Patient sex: M
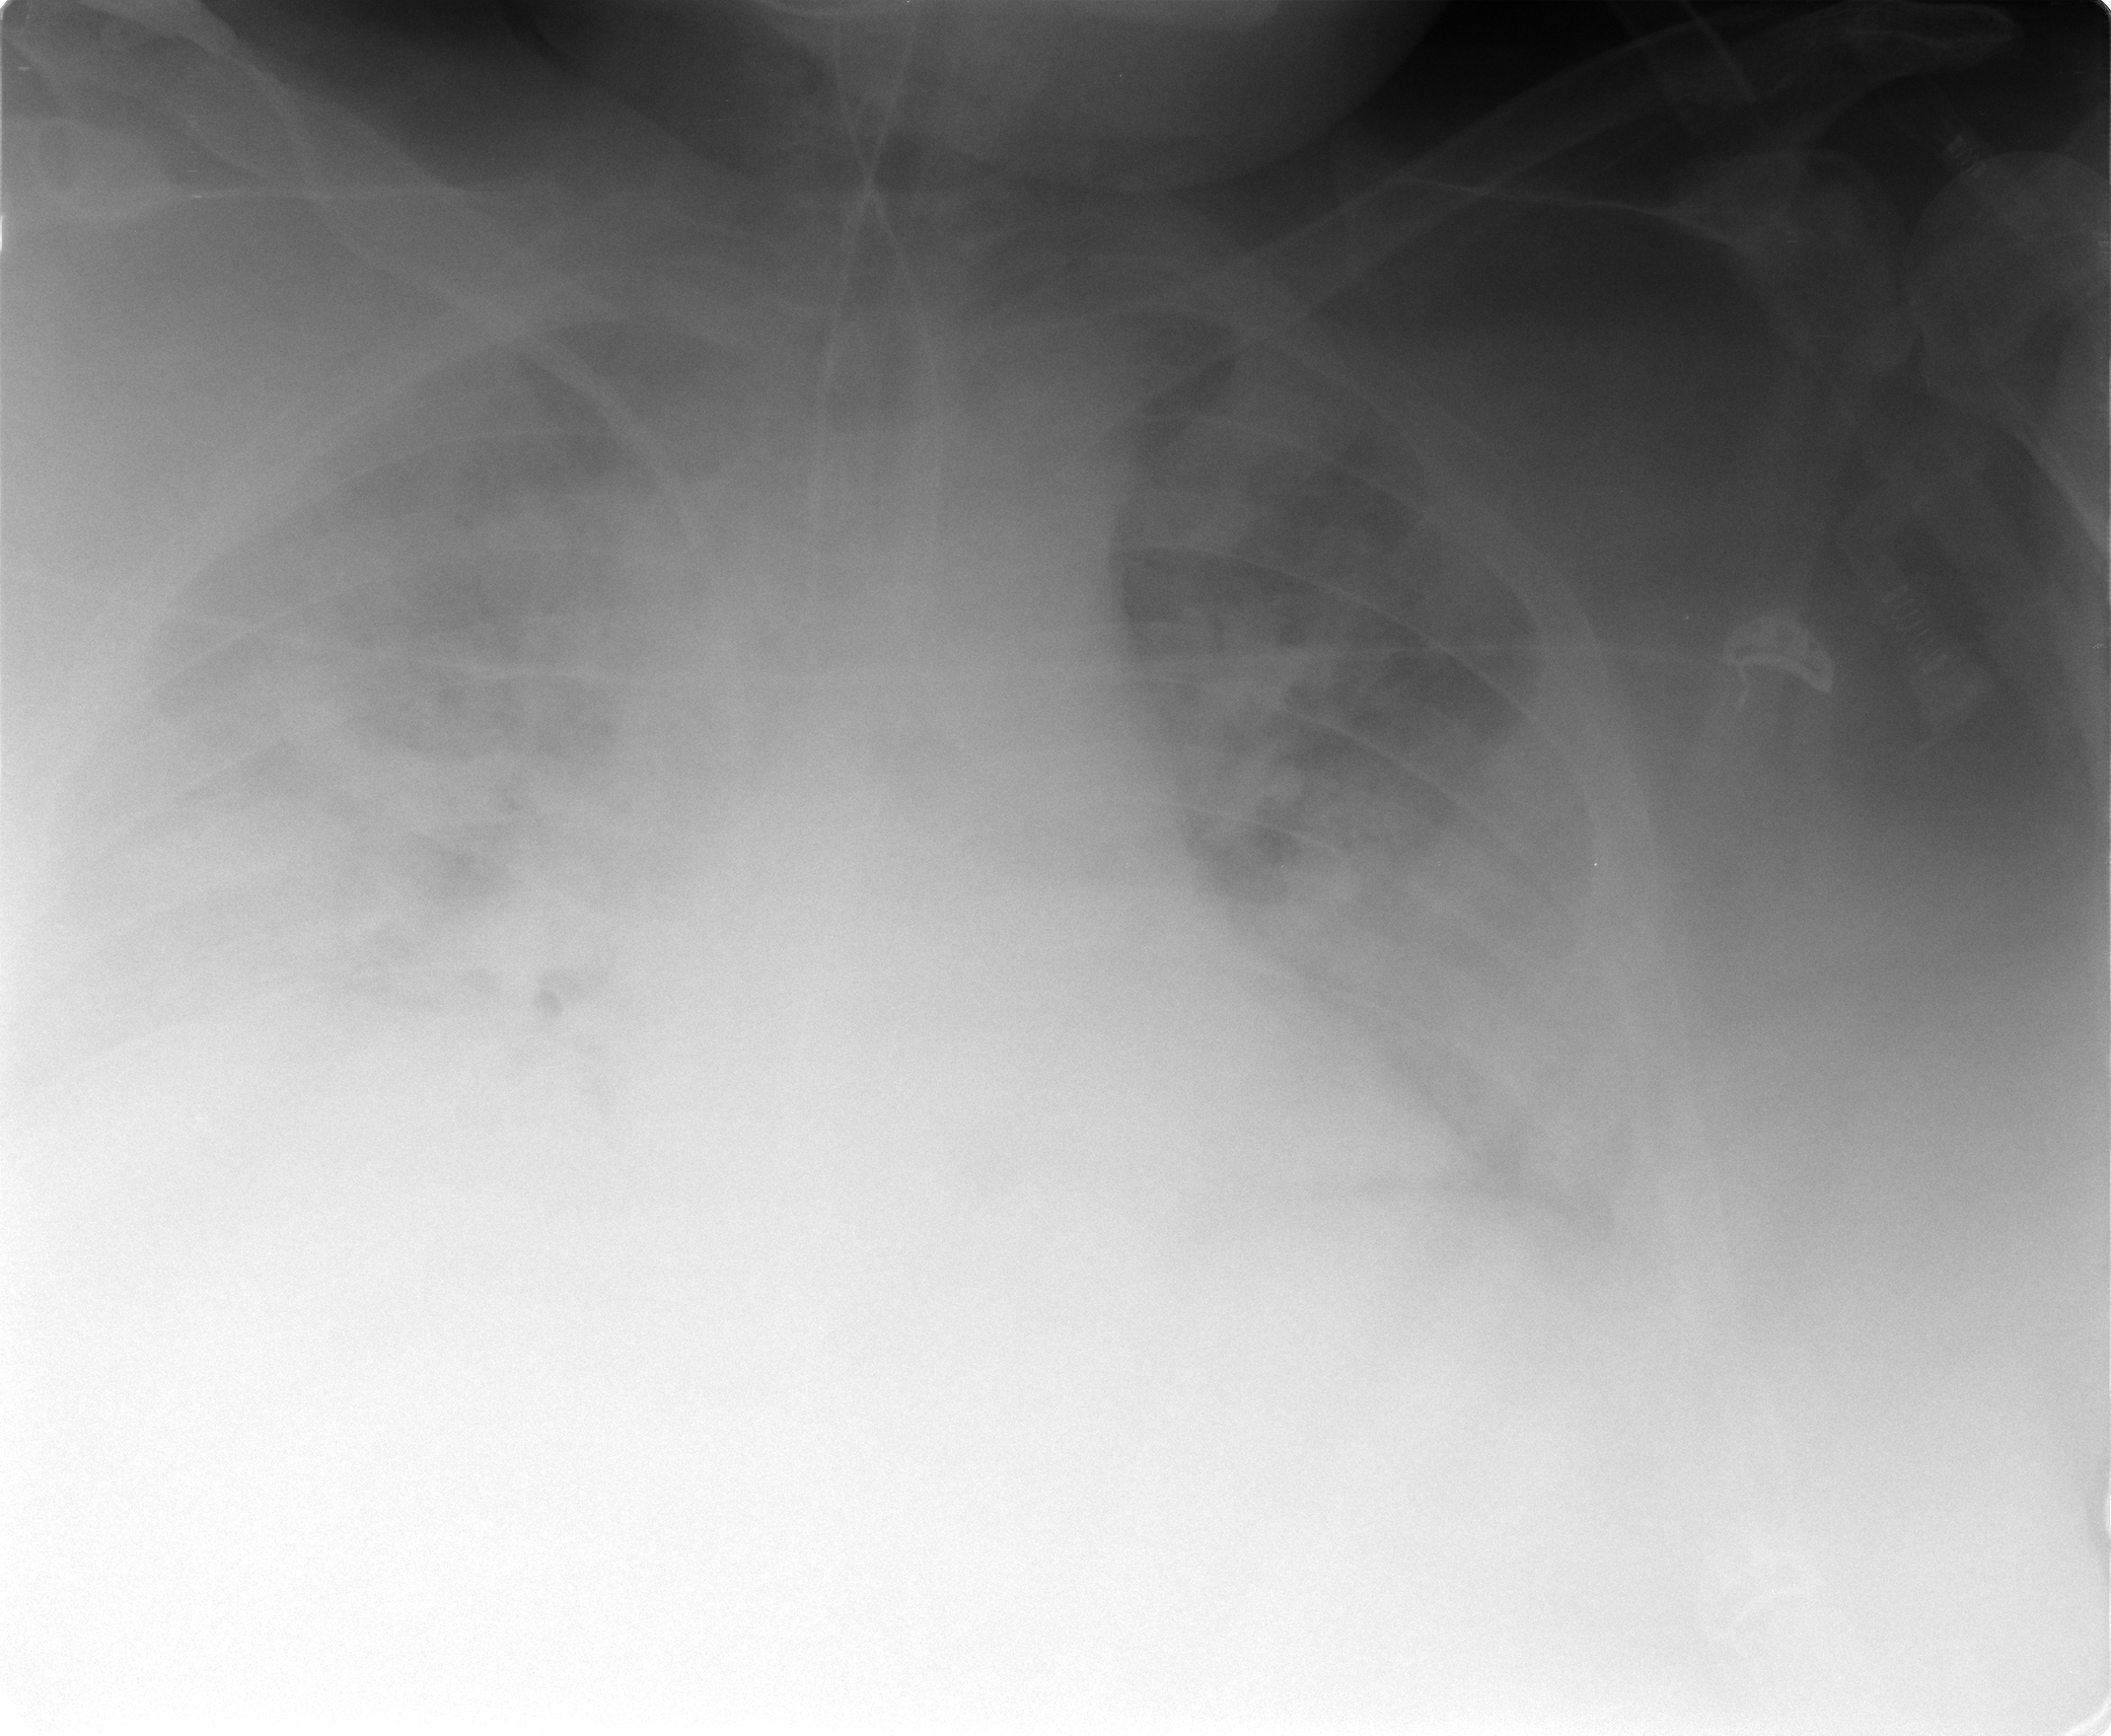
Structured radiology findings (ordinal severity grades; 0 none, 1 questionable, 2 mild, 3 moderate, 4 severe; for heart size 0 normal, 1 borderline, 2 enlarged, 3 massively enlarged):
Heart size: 0
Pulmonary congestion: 3
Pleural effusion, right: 2
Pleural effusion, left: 2
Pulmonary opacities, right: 0
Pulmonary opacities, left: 0
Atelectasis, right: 4
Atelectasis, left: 3